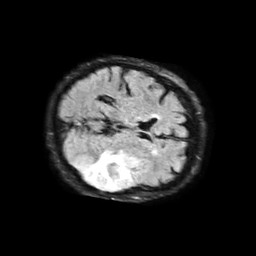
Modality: FLAIR
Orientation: axial
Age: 79
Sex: male
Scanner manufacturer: philips
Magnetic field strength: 1.5 T
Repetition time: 6 s
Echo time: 0.1027 s